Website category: phone
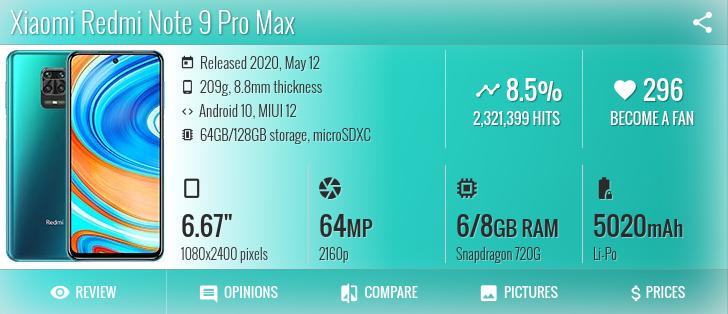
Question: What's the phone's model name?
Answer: Xiaomi Redmi Note 9 Pro Max

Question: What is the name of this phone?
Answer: Xiaomi Redmi Note 9 Pro Max

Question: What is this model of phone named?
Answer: Xiaomi Redmi Note 9 Pro Max

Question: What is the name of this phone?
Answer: Xiaomi Redmi Note 9 Pro Max

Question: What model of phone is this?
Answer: Xiaomi Redmi Note 9 Pro Max

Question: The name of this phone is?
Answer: Xiaomi Redmi Note 9 Pro Max

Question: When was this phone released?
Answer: Released 2020, May 12

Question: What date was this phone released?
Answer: Released 2020, May 12

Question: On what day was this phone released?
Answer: Released 2020, May 12

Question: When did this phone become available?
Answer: Released 2020, May 12

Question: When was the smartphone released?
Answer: Released 2020, May 12

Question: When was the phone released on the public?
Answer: Released 2020, May 12

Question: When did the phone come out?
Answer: Released 2020, May 12

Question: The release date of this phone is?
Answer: Released 2020, May 12

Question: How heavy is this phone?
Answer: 209g

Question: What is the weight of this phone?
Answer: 209g

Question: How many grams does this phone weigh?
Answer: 209g

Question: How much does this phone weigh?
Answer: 209g

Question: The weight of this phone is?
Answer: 209g

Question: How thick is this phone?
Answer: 8.8mm thickness

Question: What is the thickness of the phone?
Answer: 8.8mm thickness

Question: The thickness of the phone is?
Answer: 8.8mm thickness

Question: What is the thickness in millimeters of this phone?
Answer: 8.8mm thickness

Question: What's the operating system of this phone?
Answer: Android 10, MIUI 12

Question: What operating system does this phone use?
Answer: Android 10, MIUI 12

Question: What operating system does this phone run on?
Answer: Android 10, MIUI 12

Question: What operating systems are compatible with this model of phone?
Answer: Android 10, MIUI 12

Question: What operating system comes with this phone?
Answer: Android 10, MIUI 12

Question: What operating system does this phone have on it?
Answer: Android 10, MIUI 12

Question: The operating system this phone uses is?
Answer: Android 10, MIUI 12

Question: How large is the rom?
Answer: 64GB/128GB storage

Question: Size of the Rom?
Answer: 64GB/128GB storage

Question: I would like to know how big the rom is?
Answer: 64GB/128GB storage

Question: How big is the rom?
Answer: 64GB/128GB storage

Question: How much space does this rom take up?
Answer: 64GB/128GB storage

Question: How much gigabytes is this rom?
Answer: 64GB/128GB storage

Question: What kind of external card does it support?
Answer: microSDXC

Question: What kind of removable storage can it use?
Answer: microSDXC

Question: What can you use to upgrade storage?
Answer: microSDXC

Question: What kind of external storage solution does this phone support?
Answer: microSDXC

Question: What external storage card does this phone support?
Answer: microSDXC

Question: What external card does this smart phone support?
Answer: microSDXC

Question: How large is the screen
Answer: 6.67"

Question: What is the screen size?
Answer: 6.67"

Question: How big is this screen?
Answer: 6.67"

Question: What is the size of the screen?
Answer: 6.67"

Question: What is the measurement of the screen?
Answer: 6.67"

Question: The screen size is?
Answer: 6.67"

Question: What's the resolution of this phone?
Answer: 1080x2400 pixels

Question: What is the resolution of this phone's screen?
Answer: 1080x2400 pixels

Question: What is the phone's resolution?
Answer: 1080x2400 pixels

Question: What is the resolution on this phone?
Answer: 1080x2400 pixels

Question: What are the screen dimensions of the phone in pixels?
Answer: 1080x2400 pixels

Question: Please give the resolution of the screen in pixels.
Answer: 1080x2400 pixels

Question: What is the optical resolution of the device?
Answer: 1080x2400 pixels

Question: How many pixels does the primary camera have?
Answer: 64 MP

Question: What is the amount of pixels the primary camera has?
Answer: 64 MP

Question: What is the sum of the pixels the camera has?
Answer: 64 MP

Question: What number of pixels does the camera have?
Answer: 64 MP

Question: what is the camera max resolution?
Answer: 64 MP

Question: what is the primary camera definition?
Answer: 64 MP

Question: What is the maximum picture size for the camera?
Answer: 64 MP

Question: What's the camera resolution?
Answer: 2160p

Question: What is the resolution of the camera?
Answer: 2160p